Field crop: maize
Growth stage: 2
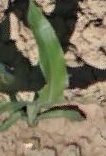
Species: maize